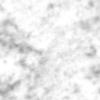
Label: no_change